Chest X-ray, AP view. Patient: 61 years old, sex M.
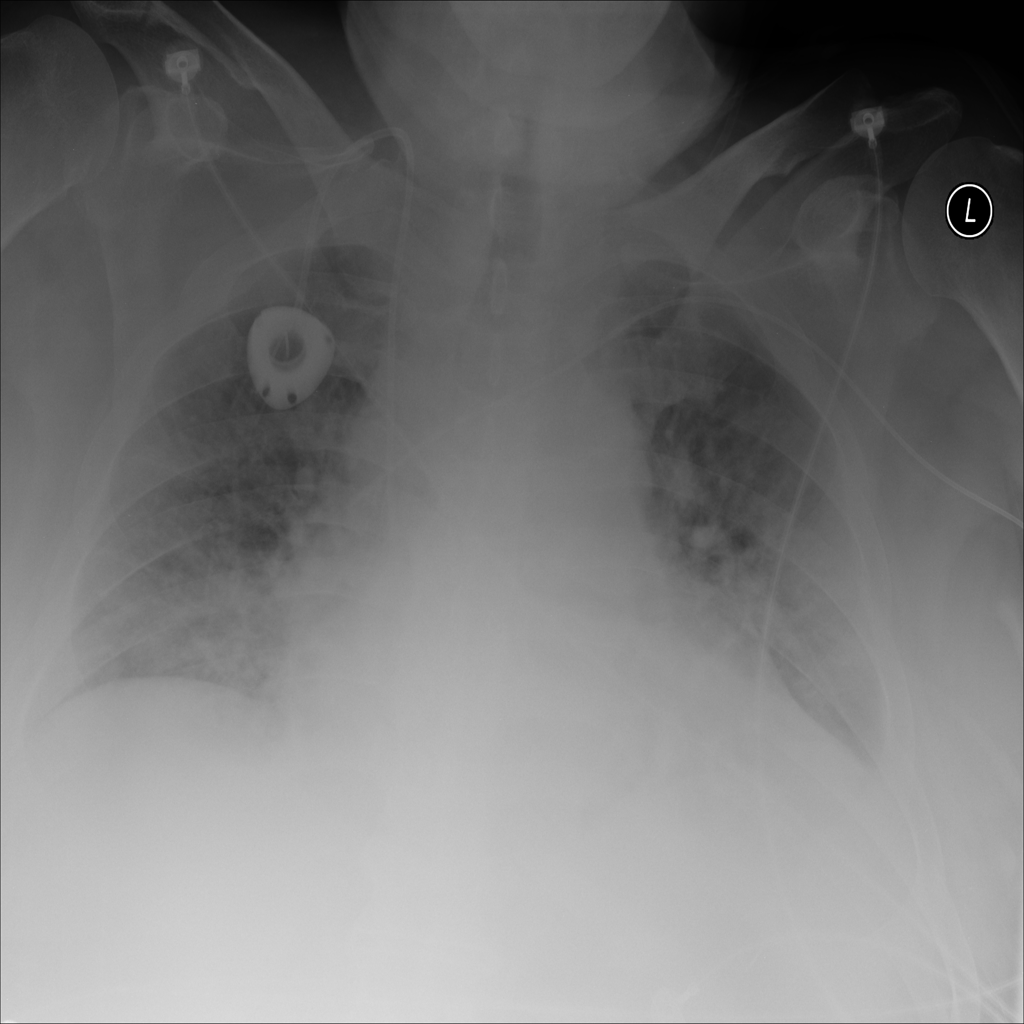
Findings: Infiltration